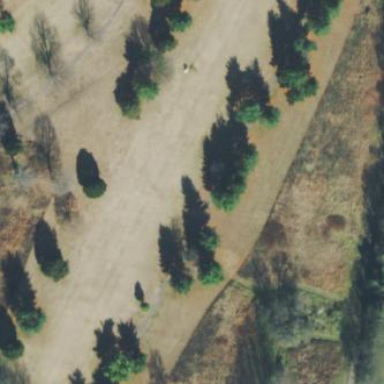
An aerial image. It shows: Golf fairway in the image.